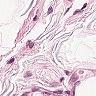
Metastatic tissue present: no